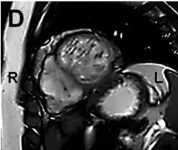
Echocardiography and cardiac magnetic resonance imaging (cMRI) in the proband (III-2). (D-F) cMRI revealed that the non-compacted to compacted ratio >=2 and severely dilated biventricular myocardium that was compatible with dilated LVNC.
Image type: radiology (mri)